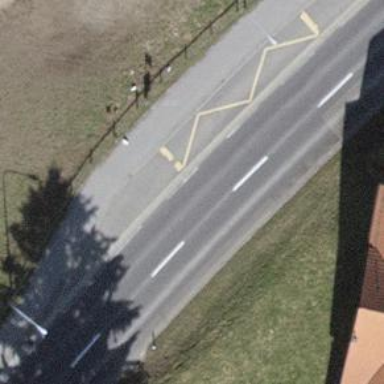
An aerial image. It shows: Secondary road with asphalt surface.